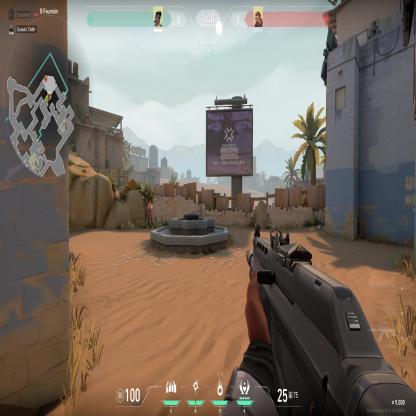
Label: enemy